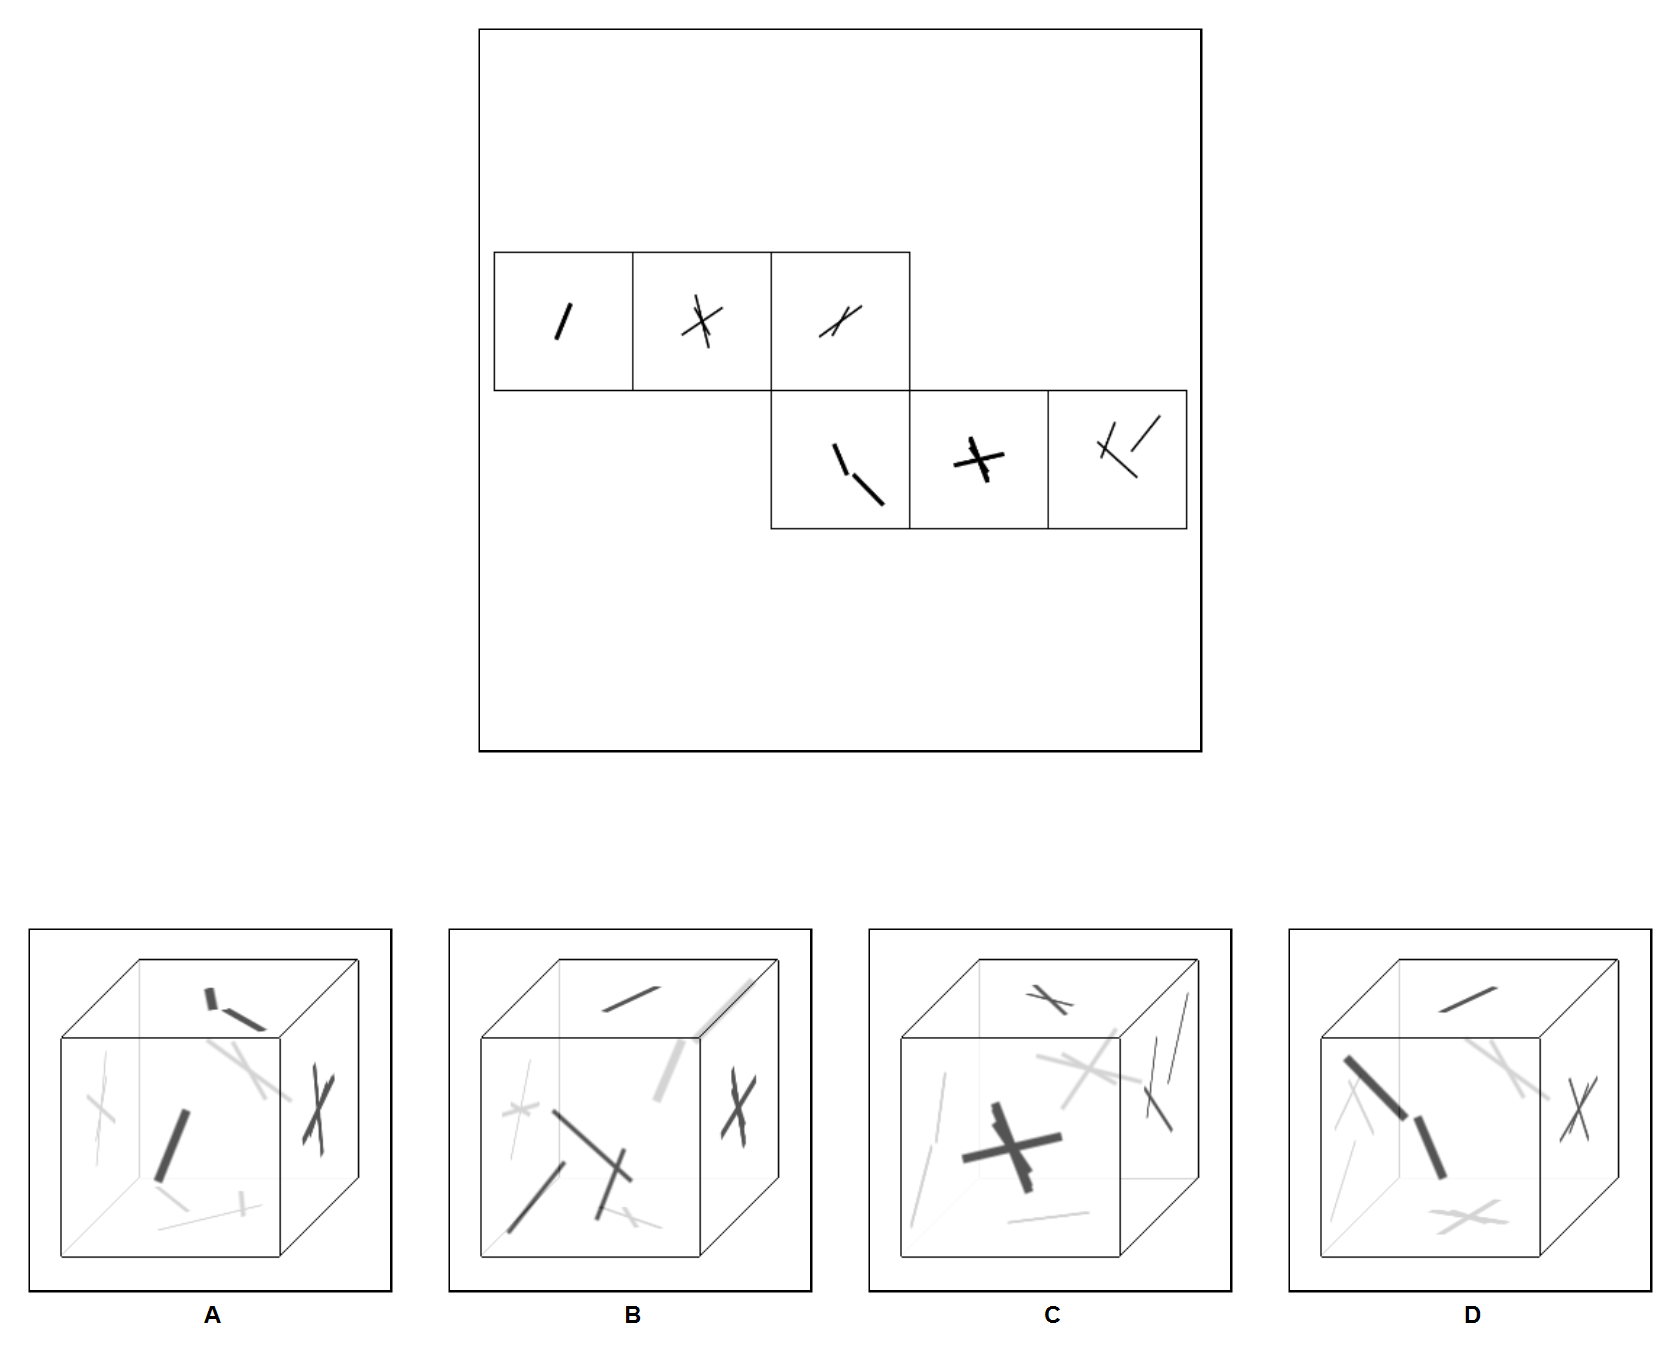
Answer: D